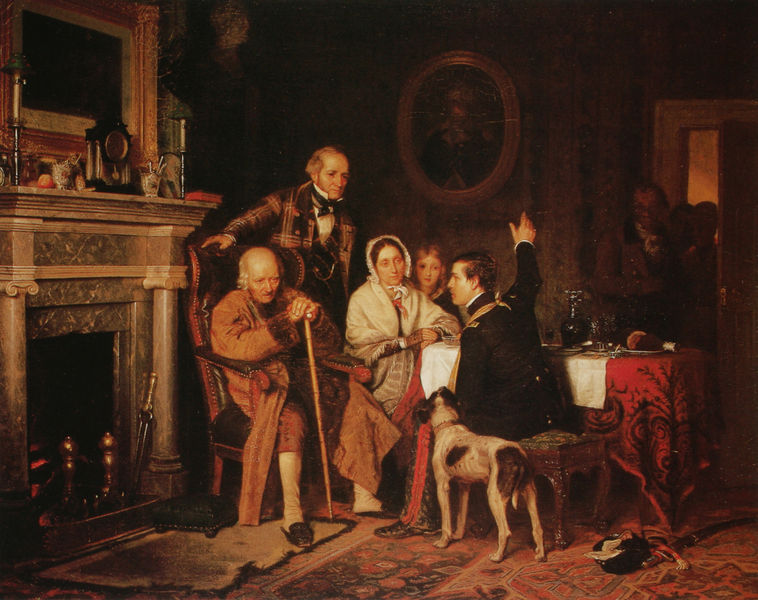
Titel: Old '76 and Young '48
Künstler: Richard Caton Woodville
Standort: Baltimore (Maryland)
Institution: The Walters Art Gallery
Schlagwörter: dunkel, feuer, gemälde, gruppe, hand, mann, schatten, menschen, mädchen, ocker, sitzen, braun, finger, frankreich, frau, geste, glas, grau, hut, lampe, lampen, licht, männer, orange, raum, schwarz, stuhl, stützen, szene, säule, säulen, tisch, tür, weiss, zimmer, hund, rot, tiere, tuch, beige, gesellschaft, haube, malerei, ornament, schleife, teppich, alt, feier, flasche, hose, wand, arm, barock, diener, geschichte, rahmen, stehen, bild, bildnis, goldrahmen, innenraum, portrait, porträt, spiegel, tischdecke, tischtuch, gold, interieur, pose, realismus, sessel, sitzend, stoff, stoffe, tücher, decke, familie, innen, kind, mutter, personen, vater, england, genre, kamin, ofen, schornstein, stock, krug, bilder, wohnzimmer, hocke, kaminsims, sitz, genremalerei, alter mann, gehstock, rede, hocker, schemel, ölgemälde, krieg, wein, ohrensessel, salon, tapete, kopftuch, glatze, halstuch, streifen, uhr, morgenmantel, teppichboden, interior, kerzen, esstisch, stube, junge, zeigen, fliege, eingang, alter, greis, knabe, glut, schwert, streit, säbel, uniform, bericht, soldat, bürger, helm, offizier, stiefel, schwester, gruppenbild, jagd, sims, karaffe, standuhr, besuch, kerzenleuchter, gesims, firnis, voluten, kristall, jagdhund, gehstab, diskussion, generationen, verletzung, gescheckt, opa, perser, sohn, schlaufe, hausschuh, treue, grossvater, kadett, perserteppich, nachricht, sitzung, gast, türspalt, vortrag, tapette, ocke, mitteilung, berichten, kaminbesteck, erzählen, gestikulieren, jagdunfall, patriarch, vertraut, kaminuhr, enttäuschung, aronament, deuer, s#ulen, alter greuze